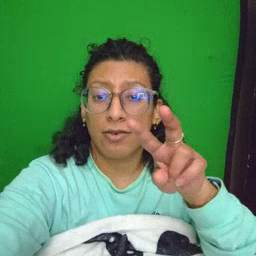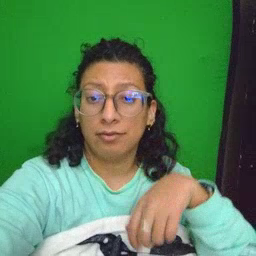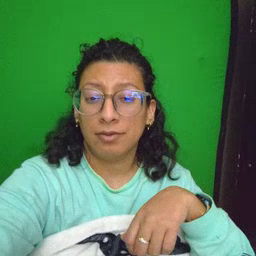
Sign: look